Question: I'm playing with a JavaScript library based on jQuery that allows for touch gestures for mobile touch devices, <URL>.
toe.js allows me to add a 'tap' event, which is similar to a click event, so I enable 'tap' for all current & future '.button' elements:
'''
$(document)
.on('tap', '.button', function() {
tapAction($(this));
});
function tapAction($btn) {
// do stuff
// disable all event handlers
$btn.off();
}
'''
However, I can't figure out how to remove this event handler; 'off()' isn't working... all the touch event handlers still exist on the element when I inspect it with Chrome's dev tools.

I can do '$(document).off()', which works, but that also removes the events for all elements, both current & future, which is not what I want :(
I've looked through toe.js's source code, and I can't find a way to unbind the events. So how do I remove all of the element's event listeners, preferably using jQuery?
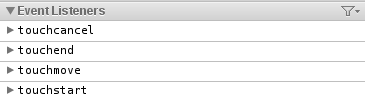
Answer: The problem is with how I define the '.on()' event handlers. When using '.on()' for dynamic elements, where you pass a selector as an argument to '.on()', you can't '.off()' a subset of the items. The reason for this is that there's only one event handler installed on the root element, in this case 'document'. As such, jQuery can only remove the entire event handler, for every element being selected.
The way to overcome this is by removing the entire handler and attaching a new one with the subset of dynamic elements excluded. So...
'''
// remove the entire 'tap' handler for all '.button' elements
$(document).off('tap', '.button');
// re-add the 'tap' handler for all '.button-subset' elements
// same elements as before but excluding a certain set
$(document).on('tap', '.button-subset', function() {
tapAction($(this));
});
'''
I don't quite like this solution because it seems inefficient, inelegant. What I did instead was add a 'disabled' class to the buttons and check for it in the event handler...
'''
$(document)
.on('tap', '.button', function() {
if ($(this).hasClass('disabled')) { return false; }
tapAction($(this));
});
'''